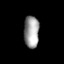
Tissue: prostate
Cell type: T cells
Senescence score: 0.309
Nuclear area (px): 478
Mean DAPI intensity: 156.492